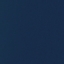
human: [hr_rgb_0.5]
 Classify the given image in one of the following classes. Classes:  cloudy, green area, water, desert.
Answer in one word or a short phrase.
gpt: water